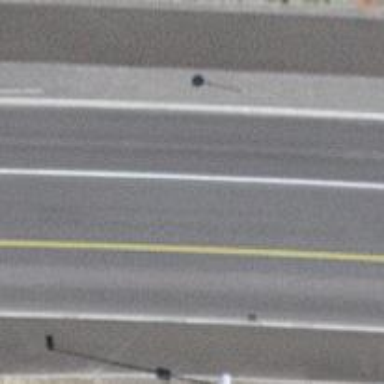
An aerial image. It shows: Primary highway with asphalt surface and separate sidewalk. The road includes busway.